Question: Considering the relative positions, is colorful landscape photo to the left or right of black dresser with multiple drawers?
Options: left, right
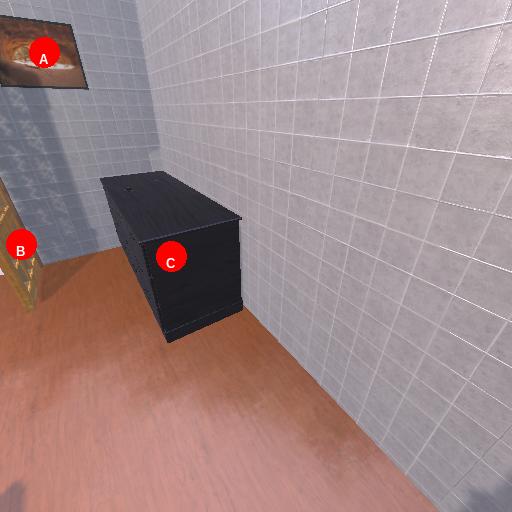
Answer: left